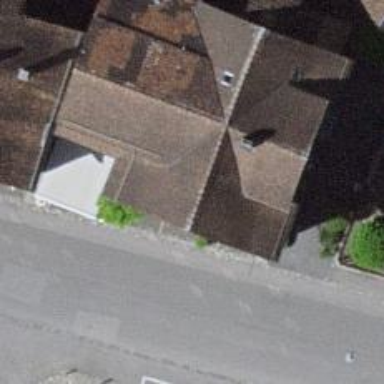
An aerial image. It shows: Restaurant.